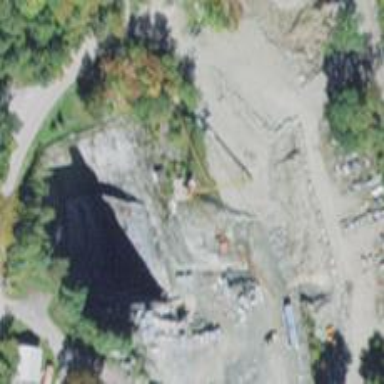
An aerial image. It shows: Quarry area.